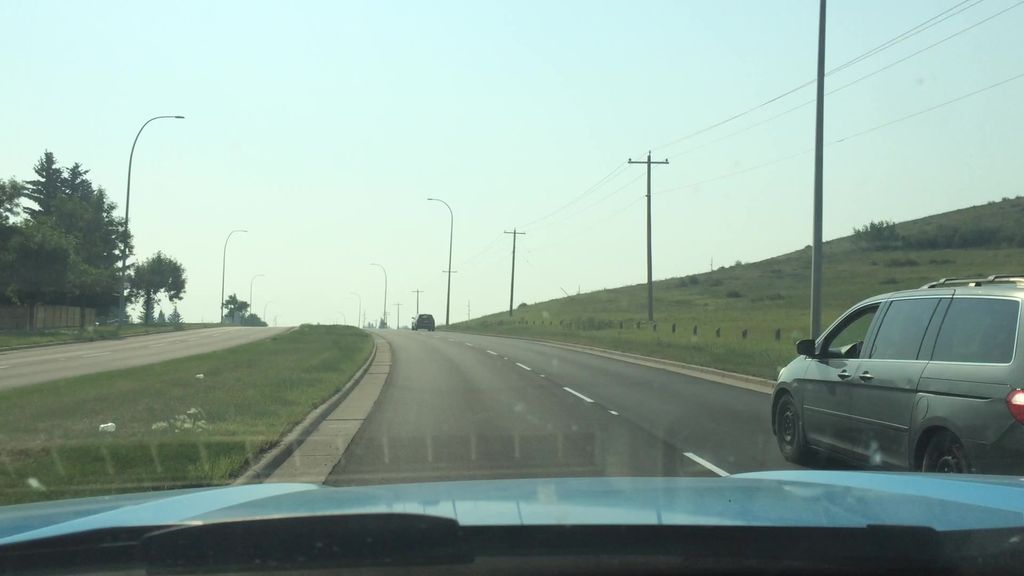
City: calgary